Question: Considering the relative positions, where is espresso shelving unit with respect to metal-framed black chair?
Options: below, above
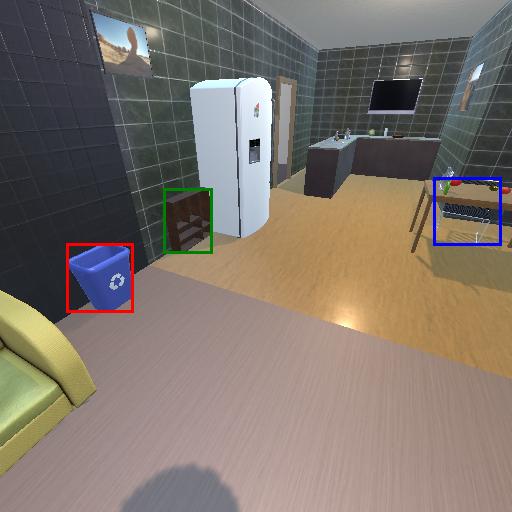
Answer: below